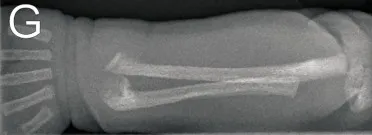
Multiple metaphyseal fractures are present in both arms, with malalignments of the radius and ulna (E-H).
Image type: radiology (x_ray)